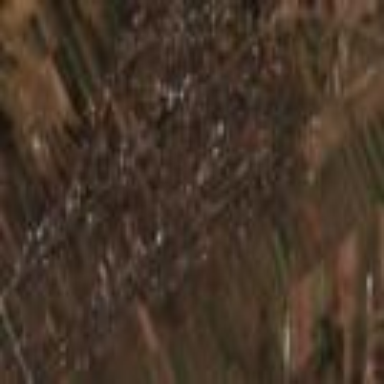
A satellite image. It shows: Rural residential area.